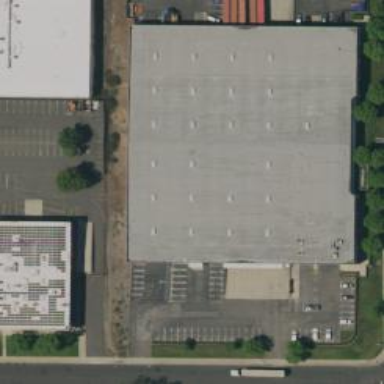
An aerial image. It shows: Warehouse.